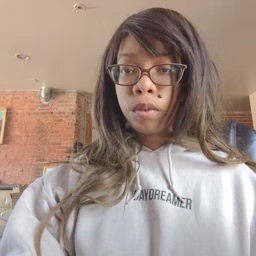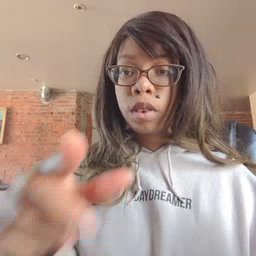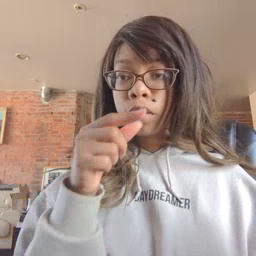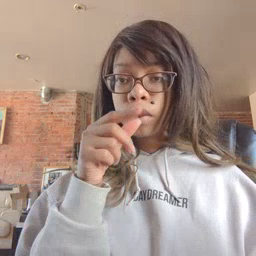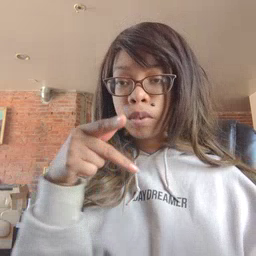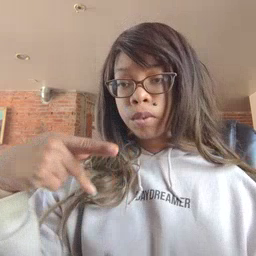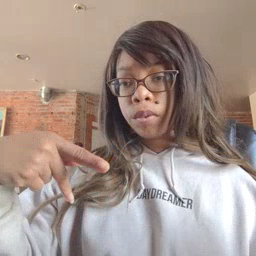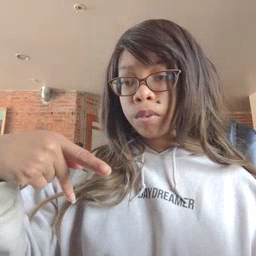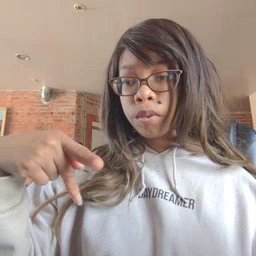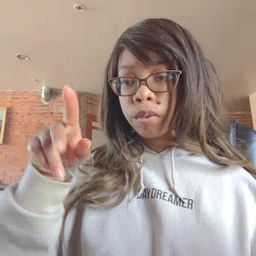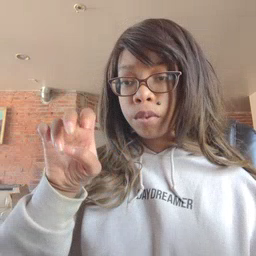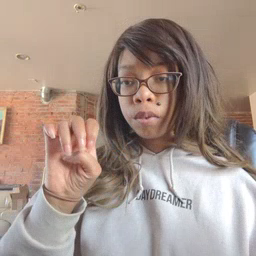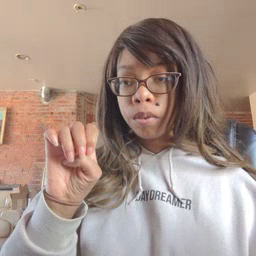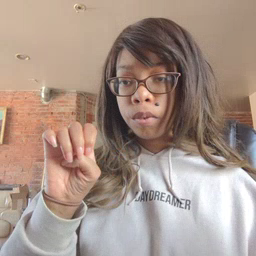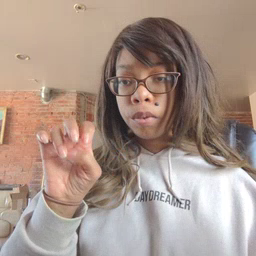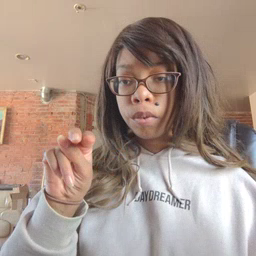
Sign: pen